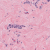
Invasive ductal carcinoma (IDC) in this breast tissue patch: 1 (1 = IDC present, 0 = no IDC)